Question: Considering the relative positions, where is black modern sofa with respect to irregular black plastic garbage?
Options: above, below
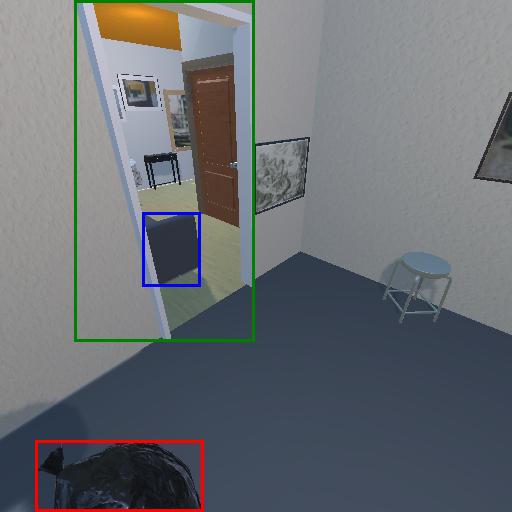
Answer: above